Question: I have produced a custom class serializer for a sole class contained in 'VcdcClassStructure.dll' using <URL> as-per the documentation. The documents now state that all I need to do is
1. Add assembaly references to both 'VcdcClassStructure.dll' and the sgen-generated 'VcdcClassStructure.XmlSerializers.dll'.
2. Add references to the namespace that contains the newly generated serialization classes via using VcdcClassStructure; using Microsoft.Xml.Serialization.GeneratedAssembly;'
(I have confirmed that the namespaces are correct using DotPeek).
I have then changed my code from
'''
XmlSerializer serializer = new XmlSerializer(typeof(message));
serializer.Serialize(writer, vcdMsg);
'''
to
'''
messageSerializer serializer = new messageSerializer();
serializer.Serialize(writer, vcdMsg);
'''
but on compilation I am getting
> The type or namespace name 'VcdcClassStructure' could not be found (are you missing a using directive or an assembly reference?)
and
> The type or namespace name 'Xml' does not exist in the namespace 'Microsoft' (are you missing an assembly reference?)
I have reference the relevant assemblies and added the 'using' code for the namespace.
Thanks for your time.
---

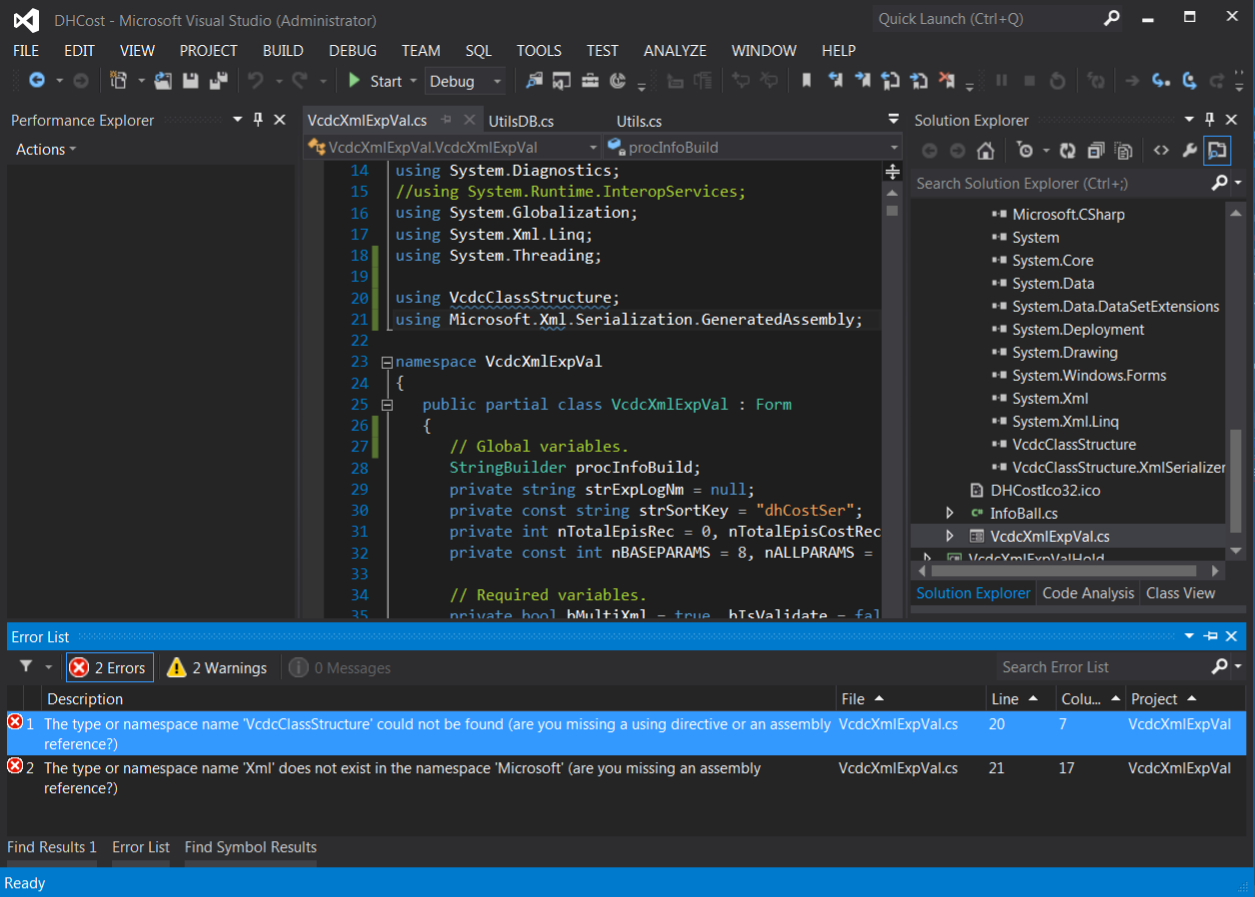
Answer: I've checked, and the process described works correctly. I would have to assume, therefore, that you've made an error in the steps. It works fine (note: the type I created in the library was 'SomeType', hence the names):

You might want to try going through the steps again.